Question: As the title suggests, can anyone please advise why Woocommerce is showing the word line in square brackets '[line]' after the product names?
Please see the image below:

I am using the latest version of WordPress (3.8.1), the Yith SoCute theme and Woocommerce with the following plugins:
- - - - -
I think that there may be a simple explanation for this which I am missing; however, I can't find any answers using Google and, I have now spent far too much time looking (a full day).
So, it's time to ask for help.
Thanks everyone.
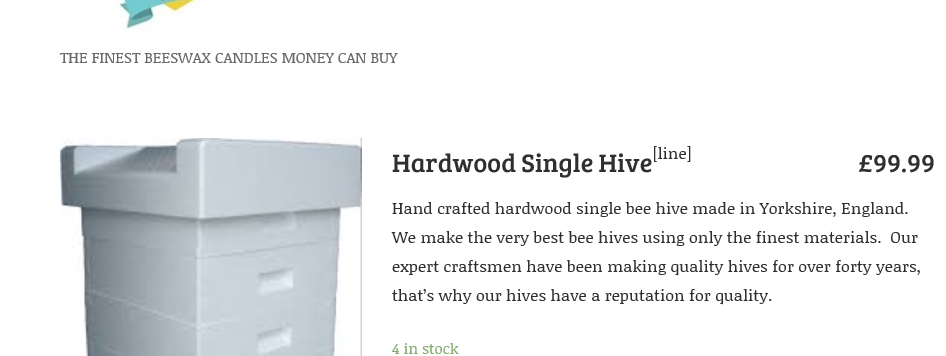
Answer: The '[Line]' is been added to the page by this piece of code:
'''
add_action( 'woocommerce_single_product_summary', create_function( '', 'echo do_shortcode("[line]");' ) );
'''
in the 'woocommerce/content-single-product.php' file
to remove the '[line]' you do one of two things:
1. Change that piece of code to add_action( 'woocommerce_single_product_summary', create_function( '', 'echo do_shortcode(" ");' ) );
2. Remove/comment out that line, but in doing that you will need to add clear:left; to the .single-product.woocommerce div.product .description style: .single-product.woocommerce div.product .description
{
margin-top: 20px;
margin-bottom: 20px;
clear: left;
}
otherwise the description will come onto the same line as the product title.